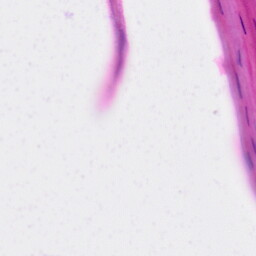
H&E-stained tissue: Skin